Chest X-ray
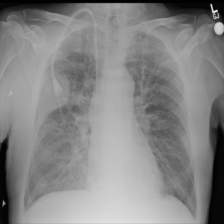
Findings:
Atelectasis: negative
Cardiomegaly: negative
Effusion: negative
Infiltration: positive
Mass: negative
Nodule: negative
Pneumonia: negative
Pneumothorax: negative
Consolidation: negative
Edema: negative
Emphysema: negative
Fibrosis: negative
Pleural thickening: negative
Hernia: negative